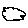
Label: cloud